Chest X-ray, PA view. Patient: 43 years old, sex M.
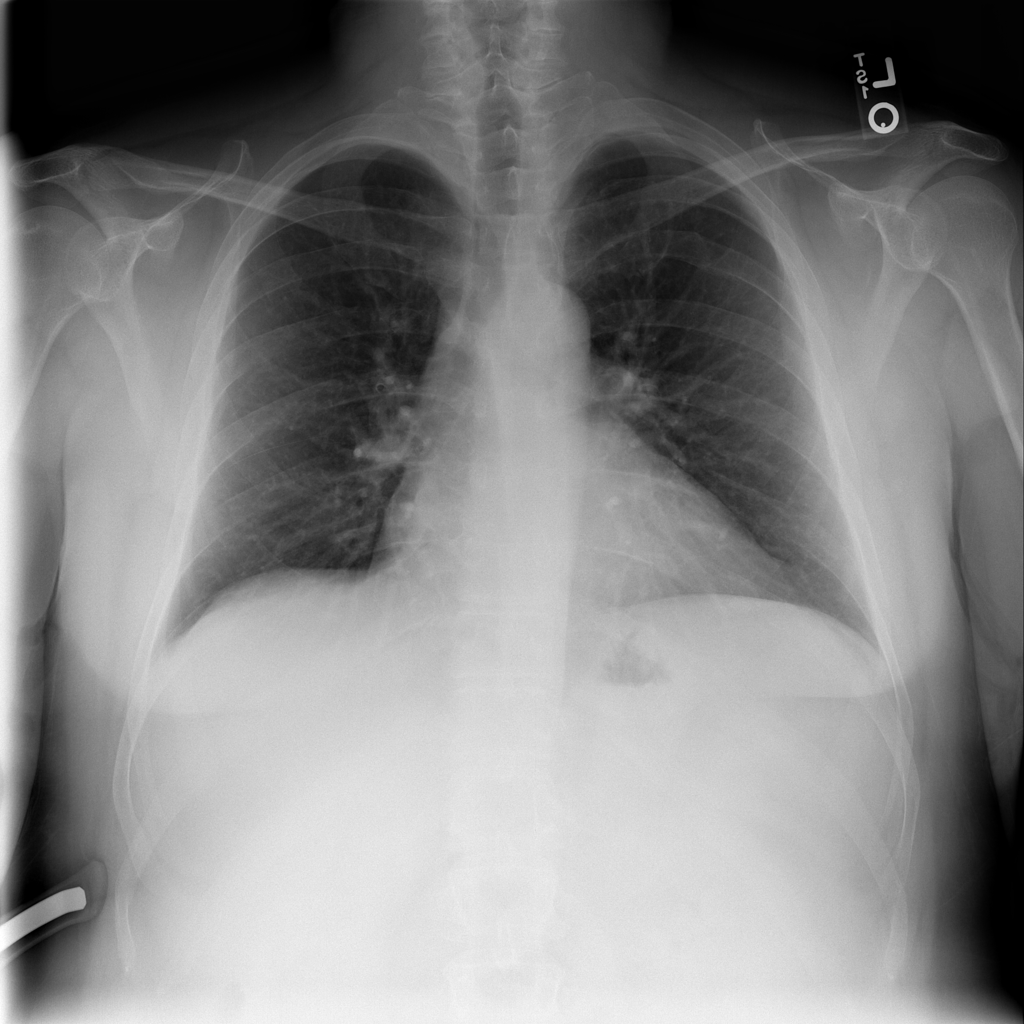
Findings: No Finding